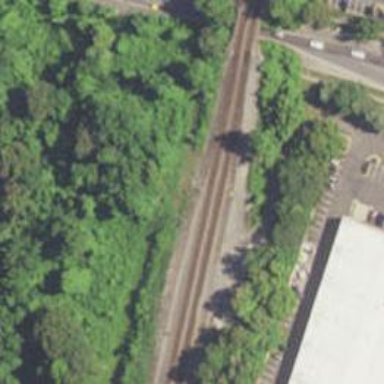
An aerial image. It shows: Railway spur service.